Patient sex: M
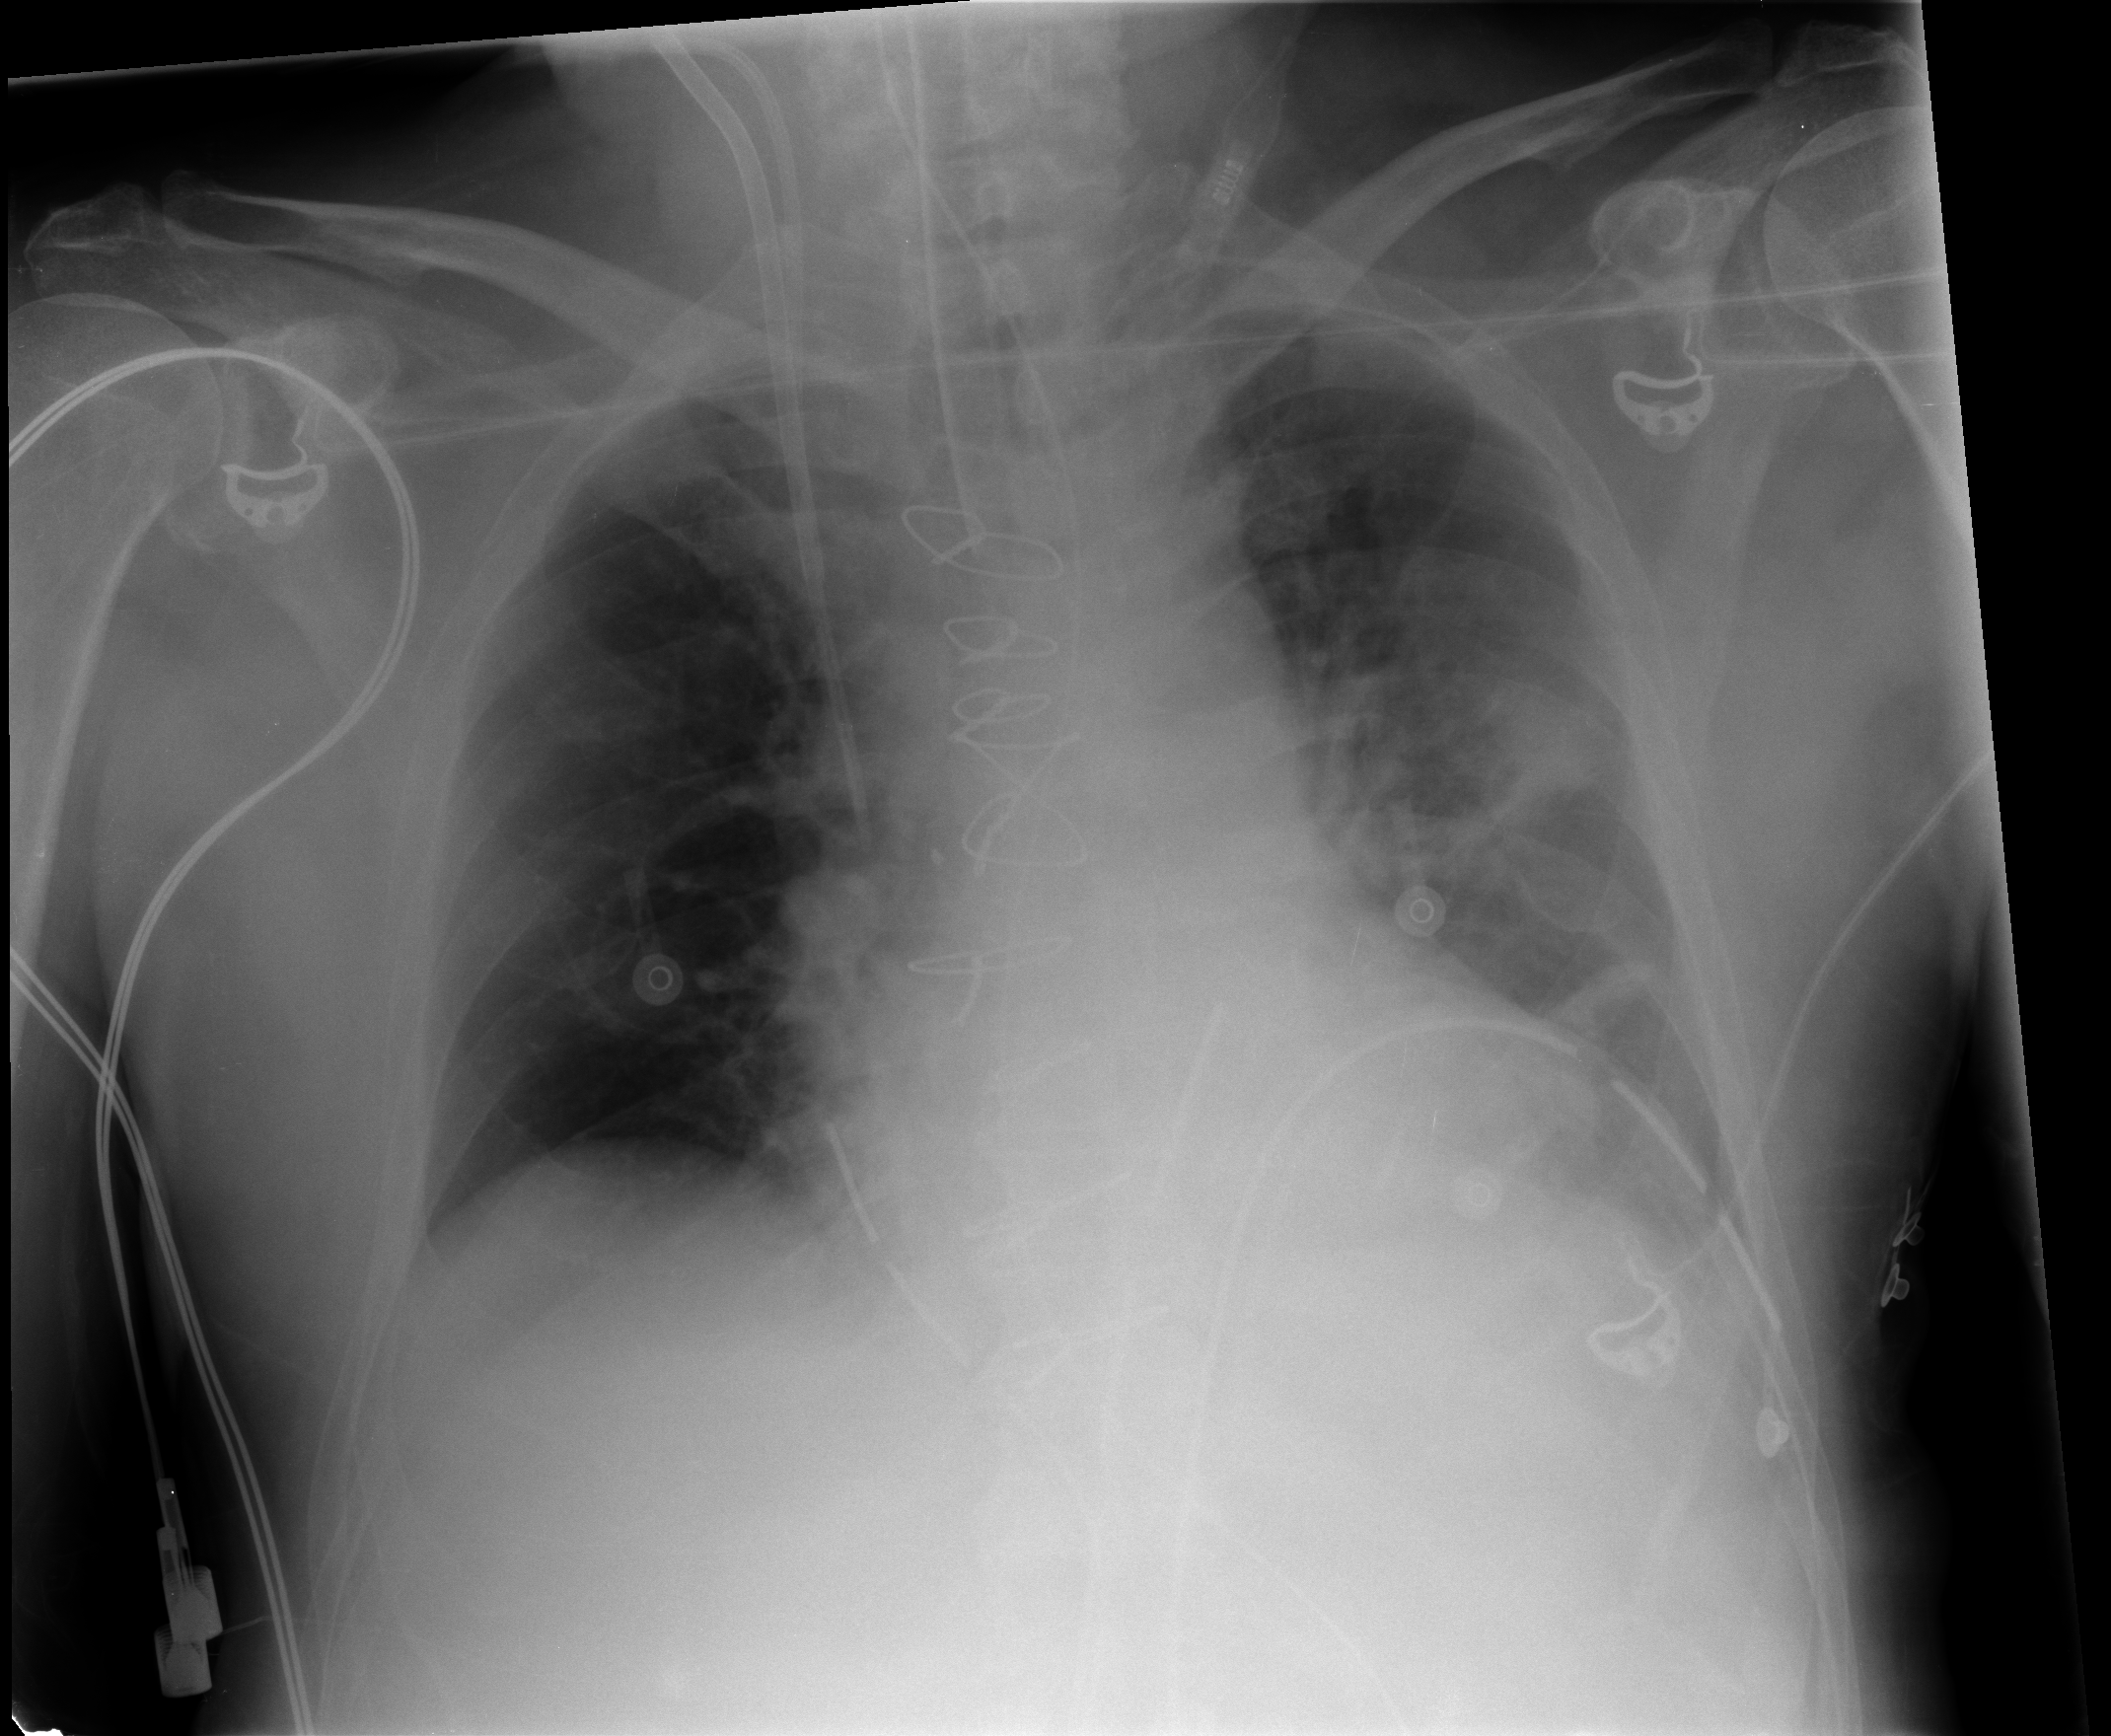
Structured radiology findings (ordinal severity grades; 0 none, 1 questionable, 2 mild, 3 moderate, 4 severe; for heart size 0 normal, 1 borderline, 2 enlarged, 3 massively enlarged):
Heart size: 0
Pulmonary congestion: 1
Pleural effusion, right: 2
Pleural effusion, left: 2
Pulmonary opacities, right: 0
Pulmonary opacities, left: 0
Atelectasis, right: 0
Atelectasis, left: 2